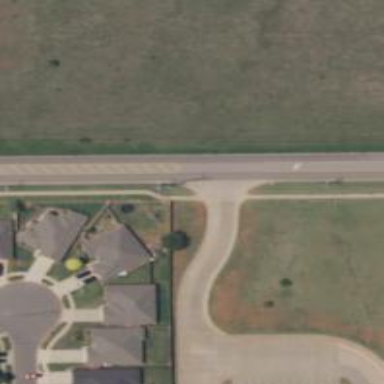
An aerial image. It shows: Tertiary road.